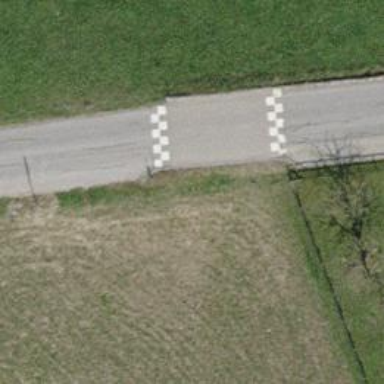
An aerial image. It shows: Table-style traffic calming feature.